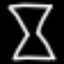
Label: hourglass